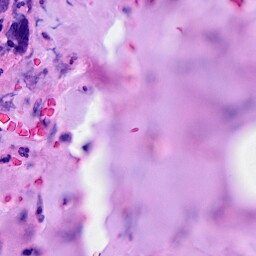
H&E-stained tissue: Breast